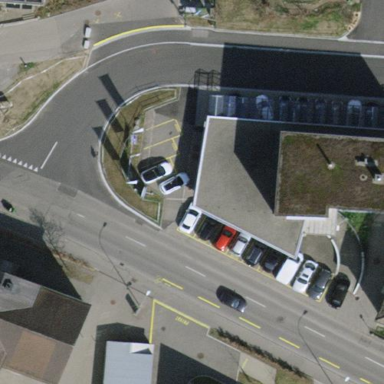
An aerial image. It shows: House with car shop.